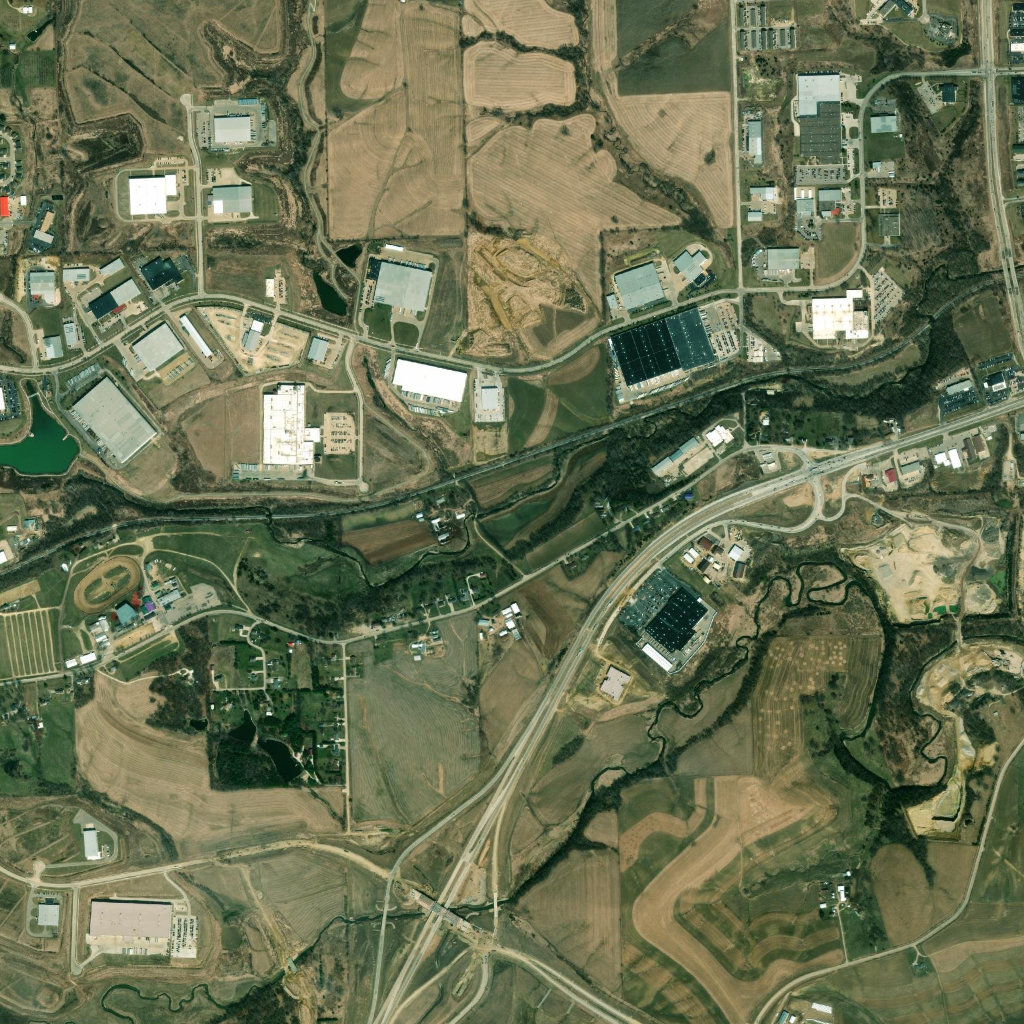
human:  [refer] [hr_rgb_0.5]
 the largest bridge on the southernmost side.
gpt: <box>[[40, 87, 45, 90, 0]]</box>